五年级 · 立体几何学
下图中, 甲的体积 $($ 乙的体积, 甲的表面积 $($ 乙的表面积。（图中所有小正方体大小一样）

甲

乙
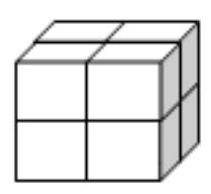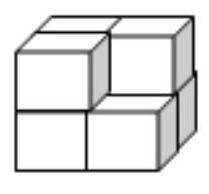
答案: 解大于 等于

【分析】物体所占空间的大小就是体积; 乙比甲少了一小块正方体, 所以甲的体积大于乙的体积；乙比完整的正方体少了 3 个面但又增加了 3 个面的面积, 所以乙的表面积与甲的表面积相等。

【详解】由分析可知:

甲的体积大于乙的体积，甲的表面积等于乙的表面积。

【点睛】本题考查体积和表面积, 明确体积和表面积的定义是解题的关键。